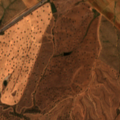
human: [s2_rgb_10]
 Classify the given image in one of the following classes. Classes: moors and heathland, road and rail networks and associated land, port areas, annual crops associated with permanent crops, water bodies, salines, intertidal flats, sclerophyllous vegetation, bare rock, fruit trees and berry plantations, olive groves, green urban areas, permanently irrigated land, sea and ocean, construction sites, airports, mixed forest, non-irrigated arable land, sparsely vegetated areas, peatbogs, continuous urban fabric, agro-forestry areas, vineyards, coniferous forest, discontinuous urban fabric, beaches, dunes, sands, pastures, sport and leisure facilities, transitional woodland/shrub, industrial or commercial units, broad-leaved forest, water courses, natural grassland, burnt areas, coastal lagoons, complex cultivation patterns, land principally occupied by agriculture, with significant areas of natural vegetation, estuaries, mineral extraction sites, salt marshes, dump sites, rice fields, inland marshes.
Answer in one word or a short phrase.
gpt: vineyards, olive groves, agro-forestry areas, transitional woodland/shrub